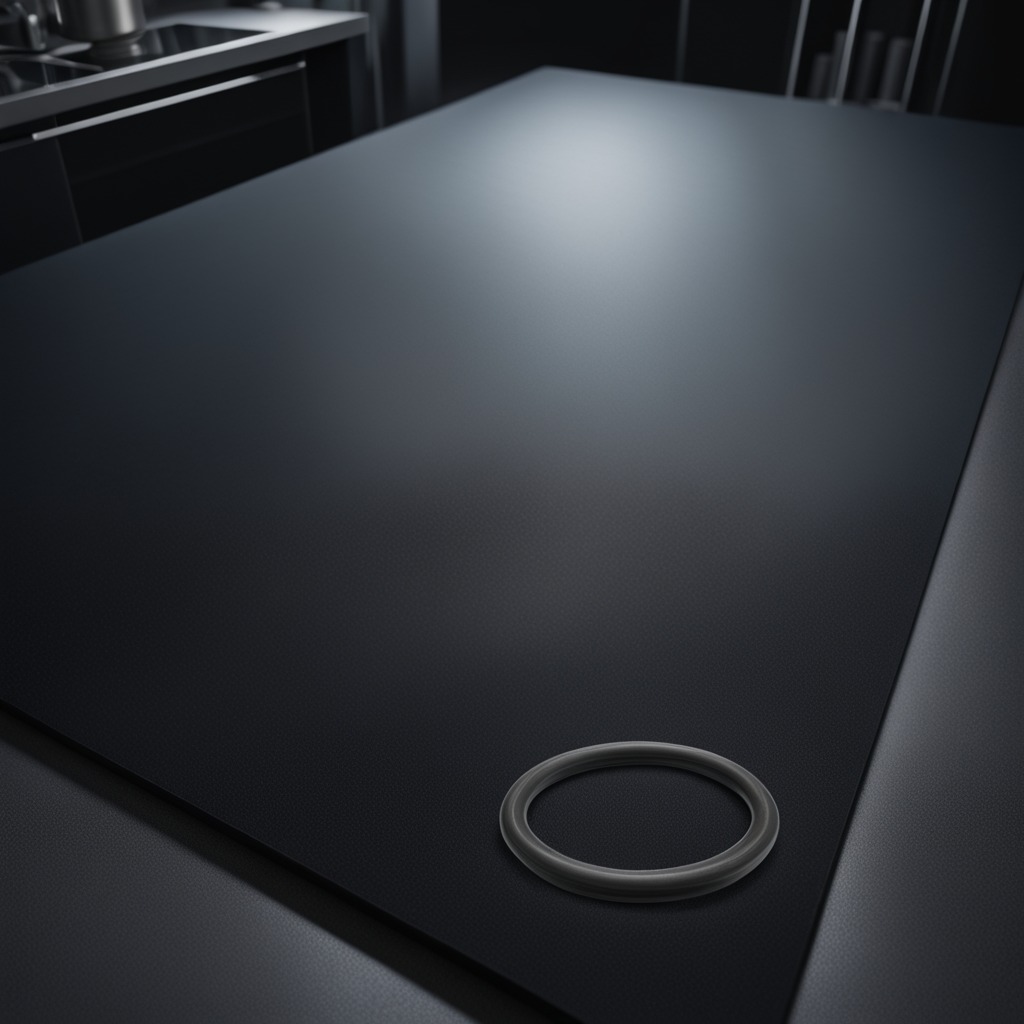
A rubber O-ring lying on the tabletop